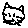
Label: cat